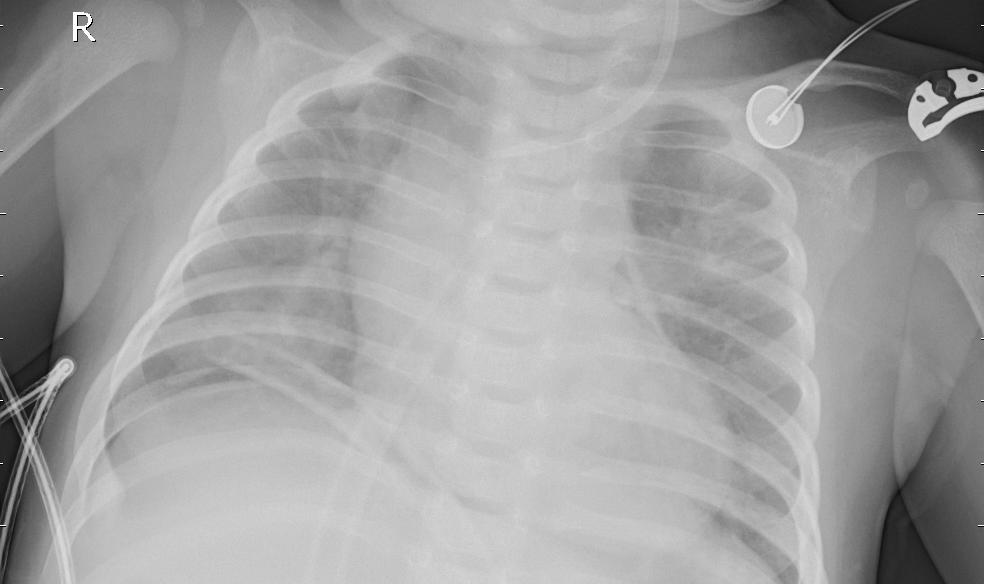
Diagnosis: PNEUMONIA